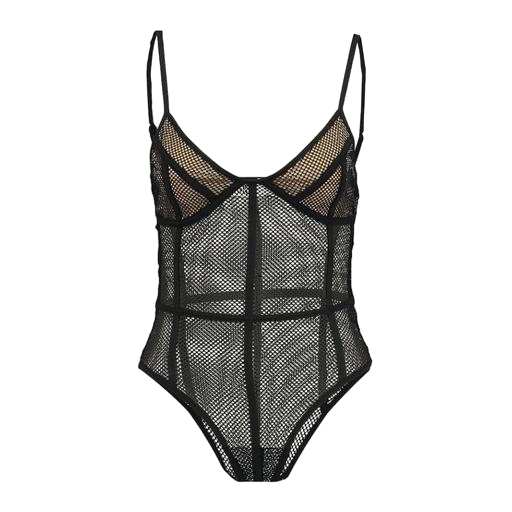
black plunge bodysuit, black mira cape-effect bodysuit, black plunging windowpane lace, white background